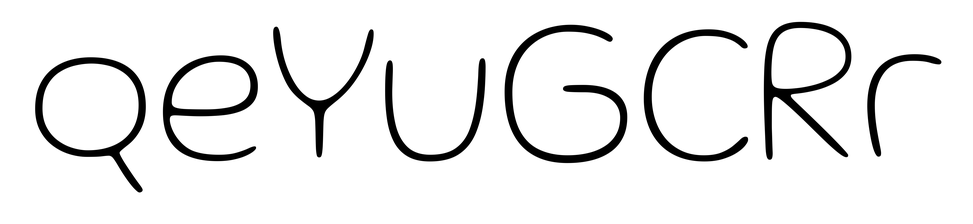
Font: Gluten_Thin